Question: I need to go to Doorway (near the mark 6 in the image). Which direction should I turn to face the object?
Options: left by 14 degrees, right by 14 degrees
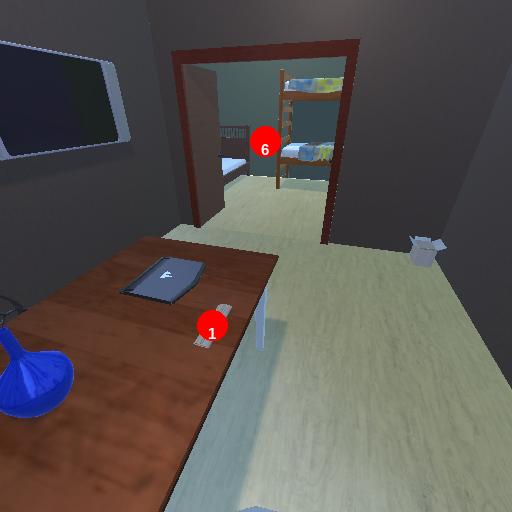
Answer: left by 14 degrees